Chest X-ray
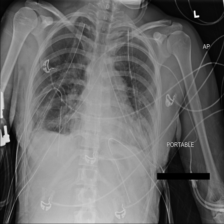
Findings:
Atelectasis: negative
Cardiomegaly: negative
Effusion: positive
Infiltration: negative
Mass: negative
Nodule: negative
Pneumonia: negative
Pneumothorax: positive
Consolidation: negative
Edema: negative
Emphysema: negative
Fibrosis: negative
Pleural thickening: negative
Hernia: negative